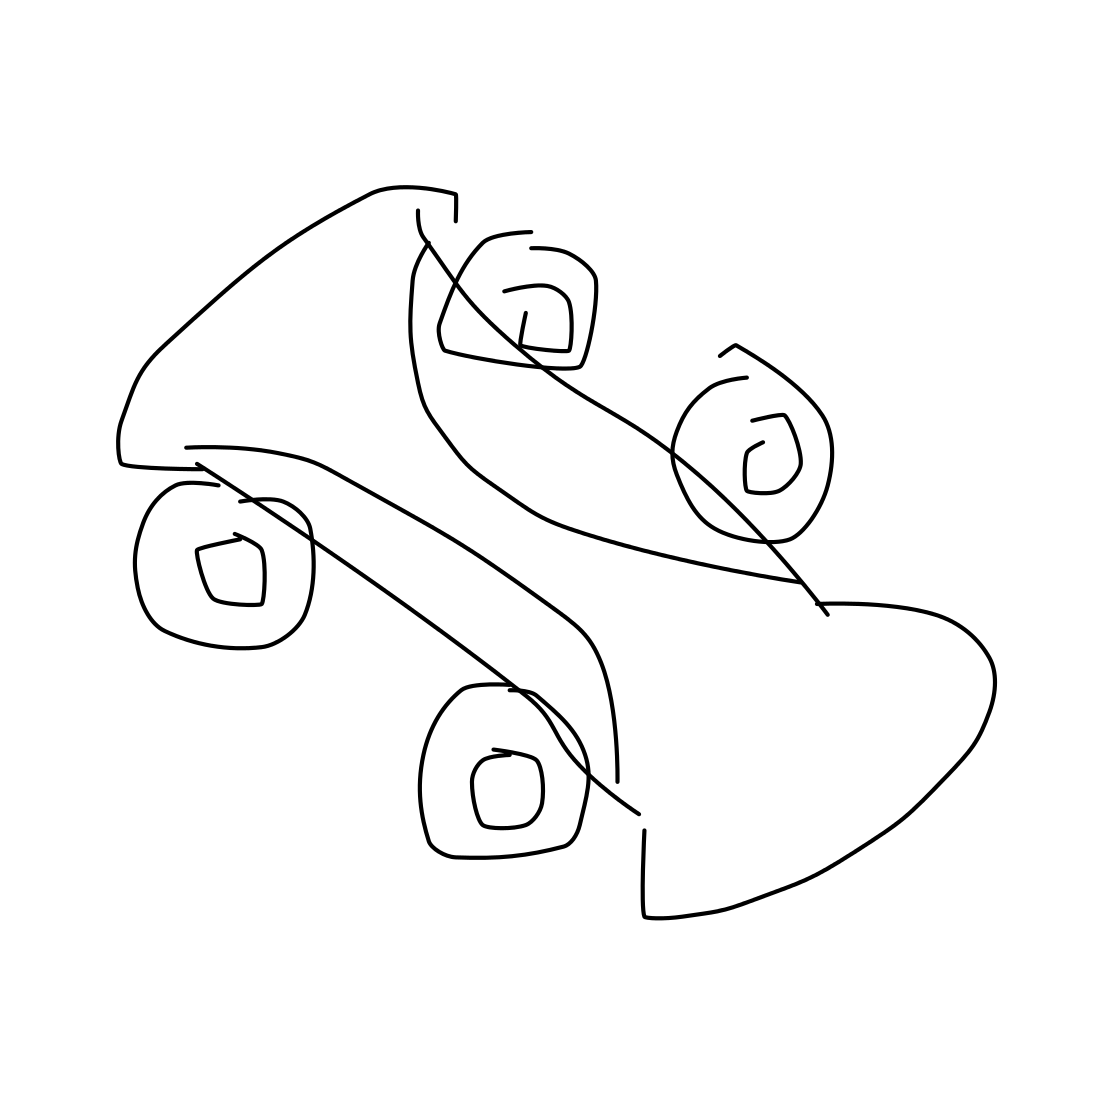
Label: rollerblades